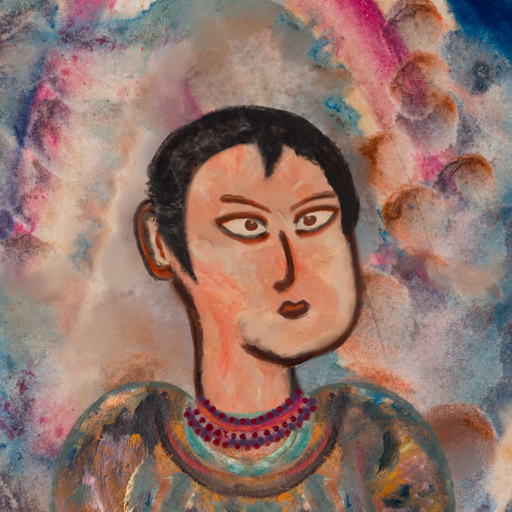
Background: Rupkatha, Head And Neck Side: Roy_Bahadur, Face Side: Roy_Bahadur, Bust: Boggyland, Hair Side: Roy_Bahadur, Head Accessory: Blank, Second Necklace: Blank, Necklace: Roy_Bahadur, Baby: Blank